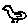
Label: bird